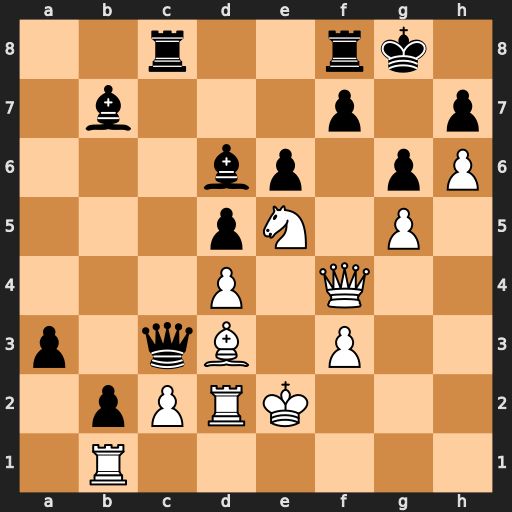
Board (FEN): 2r2rk1/1b3p1p/3bp1pP/3pN1P1/3P1Q2/p1qB1P2/1pPRK3/1R6
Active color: w
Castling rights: -
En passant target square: -
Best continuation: Qf6 Bxe5 dxe5 Qxe5+ Qxe5